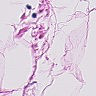
Metastatic tissue present: no